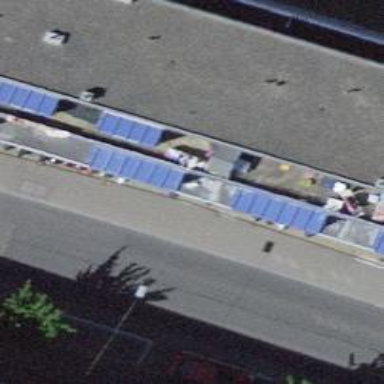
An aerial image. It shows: Shop specializing in motorcycles.